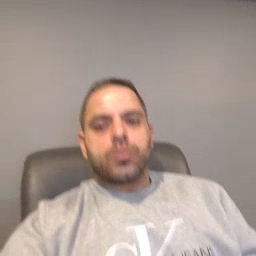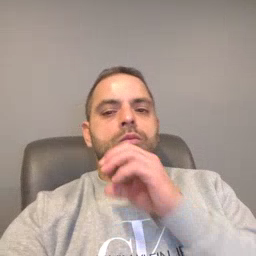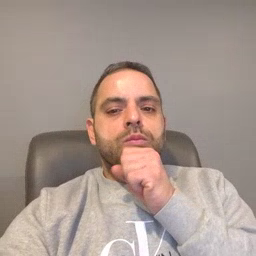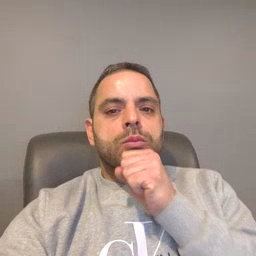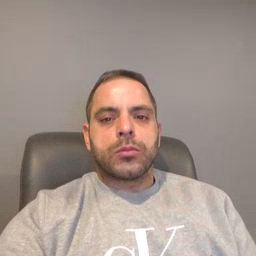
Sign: orange